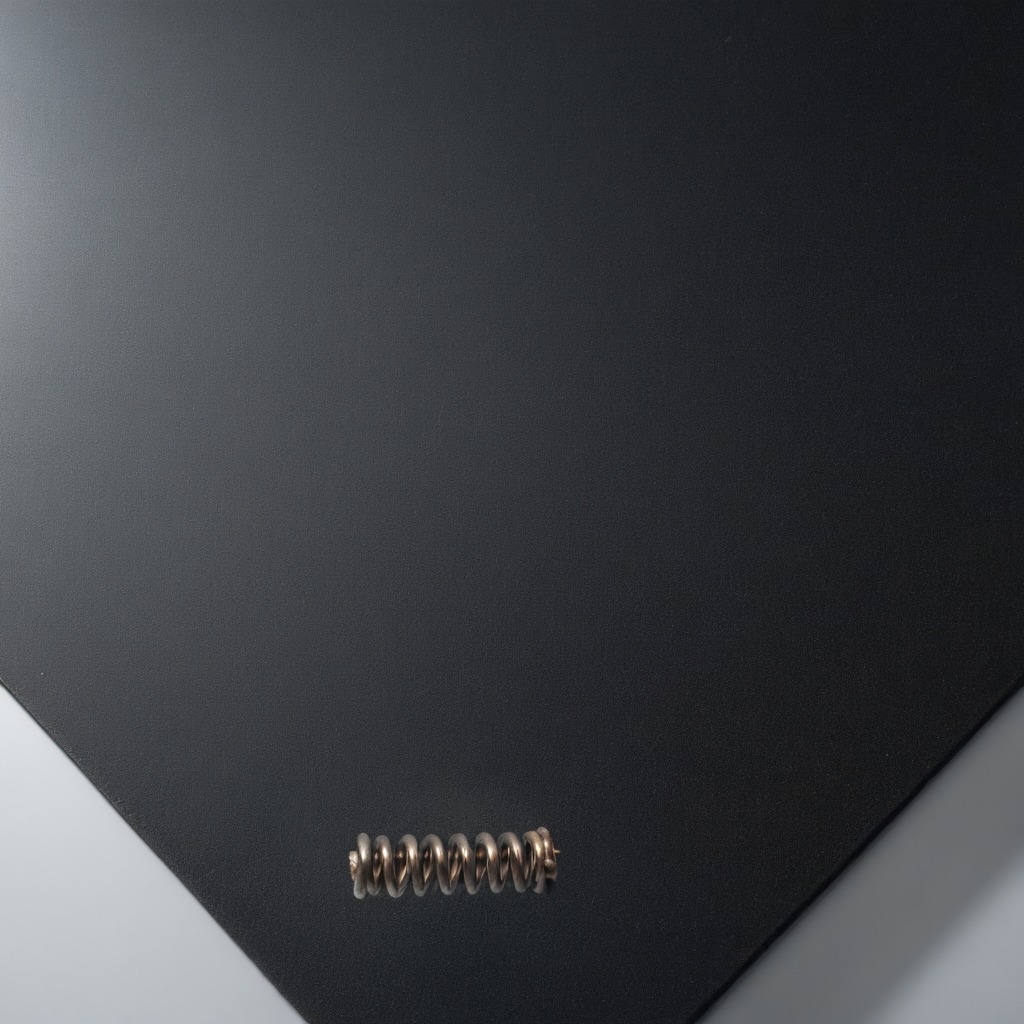
A coiled metal spring lies on the tabletop.